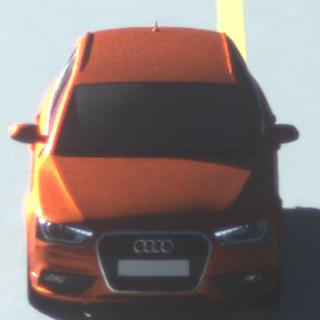
Make: Audi
Model: A4 Avant 1.8 TFSI
Detailed model: A4 (B8) Avant
Model produced from: 2012/02
Model produced until: 2015/04
Doors: 5
Color: orange
Road condition: dry road
Daytime: morning or afternoon
Contrast: high contrast